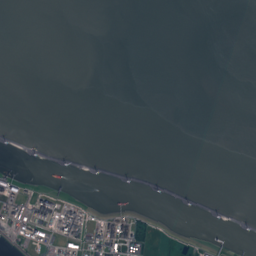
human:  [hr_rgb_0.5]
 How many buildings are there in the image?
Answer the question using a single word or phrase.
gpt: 370

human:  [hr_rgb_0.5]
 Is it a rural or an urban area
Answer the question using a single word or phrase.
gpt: rural

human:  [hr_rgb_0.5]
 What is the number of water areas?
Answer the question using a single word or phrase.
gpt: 8

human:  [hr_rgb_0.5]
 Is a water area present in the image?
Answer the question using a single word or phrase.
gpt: yes

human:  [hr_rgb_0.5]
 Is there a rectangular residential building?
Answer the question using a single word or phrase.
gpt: yes

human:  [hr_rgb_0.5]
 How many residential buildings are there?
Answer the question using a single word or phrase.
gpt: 364

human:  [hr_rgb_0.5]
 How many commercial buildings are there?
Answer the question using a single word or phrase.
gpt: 6

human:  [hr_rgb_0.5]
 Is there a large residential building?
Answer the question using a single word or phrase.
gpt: yes

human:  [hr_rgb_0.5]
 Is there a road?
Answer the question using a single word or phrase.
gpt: yes

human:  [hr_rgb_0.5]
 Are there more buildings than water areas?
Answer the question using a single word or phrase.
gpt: yes

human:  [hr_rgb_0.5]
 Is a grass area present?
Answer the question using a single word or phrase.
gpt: yes

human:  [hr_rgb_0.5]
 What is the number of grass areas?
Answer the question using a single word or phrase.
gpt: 30

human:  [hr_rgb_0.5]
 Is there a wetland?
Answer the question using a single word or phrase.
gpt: yes

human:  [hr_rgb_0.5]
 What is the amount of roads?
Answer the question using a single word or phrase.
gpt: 131

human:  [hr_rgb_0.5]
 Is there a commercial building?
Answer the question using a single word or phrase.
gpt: yes

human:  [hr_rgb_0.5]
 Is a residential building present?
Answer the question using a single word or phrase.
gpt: yes

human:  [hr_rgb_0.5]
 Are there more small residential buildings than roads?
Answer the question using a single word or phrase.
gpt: yes

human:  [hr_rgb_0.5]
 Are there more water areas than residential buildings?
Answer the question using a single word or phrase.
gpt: no

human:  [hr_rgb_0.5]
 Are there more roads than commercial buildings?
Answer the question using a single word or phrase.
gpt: yes

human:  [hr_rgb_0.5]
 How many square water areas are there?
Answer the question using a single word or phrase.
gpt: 0

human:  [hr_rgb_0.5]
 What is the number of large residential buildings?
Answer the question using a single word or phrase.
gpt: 4

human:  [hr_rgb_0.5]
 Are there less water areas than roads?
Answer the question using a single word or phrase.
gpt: yes

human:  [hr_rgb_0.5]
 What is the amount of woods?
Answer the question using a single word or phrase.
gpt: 2

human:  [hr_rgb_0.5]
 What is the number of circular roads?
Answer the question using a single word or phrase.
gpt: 0

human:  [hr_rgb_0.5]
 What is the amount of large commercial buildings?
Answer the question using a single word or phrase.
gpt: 1

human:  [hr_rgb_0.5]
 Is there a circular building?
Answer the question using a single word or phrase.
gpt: yes

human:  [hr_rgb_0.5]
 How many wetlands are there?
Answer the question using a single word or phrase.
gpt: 12

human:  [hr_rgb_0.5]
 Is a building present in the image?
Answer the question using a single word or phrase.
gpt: yes

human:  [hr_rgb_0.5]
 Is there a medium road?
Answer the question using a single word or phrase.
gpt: no

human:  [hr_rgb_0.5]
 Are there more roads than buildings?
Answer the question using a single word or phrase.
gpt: no

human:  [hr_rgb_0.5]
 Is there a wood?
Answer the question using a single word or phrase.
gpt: yes

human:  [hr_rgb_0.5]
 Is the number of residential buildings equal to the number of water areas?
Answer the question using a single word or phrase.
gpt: no

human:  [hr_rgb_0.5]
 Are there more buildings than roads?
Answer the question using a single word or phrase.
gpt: yes

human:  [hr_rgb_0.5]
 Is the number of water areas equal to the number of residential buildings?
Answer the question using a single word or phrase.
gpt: no

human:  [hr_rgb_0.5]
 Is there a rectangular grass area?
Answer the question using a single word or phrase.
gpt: yes

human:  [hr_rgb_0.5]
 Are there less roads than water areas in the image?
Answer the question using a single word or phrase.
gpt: no

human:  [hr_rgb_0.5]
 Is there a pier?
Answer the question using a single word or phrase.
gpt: yes

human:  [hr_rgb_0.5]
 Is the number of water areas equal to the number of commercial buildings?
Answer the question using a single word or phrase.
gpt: no

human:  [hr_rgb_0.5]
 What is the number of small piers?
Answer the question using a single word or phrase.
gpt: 1

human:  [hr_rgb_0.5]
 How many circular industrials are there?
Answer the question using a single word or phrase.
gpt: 0

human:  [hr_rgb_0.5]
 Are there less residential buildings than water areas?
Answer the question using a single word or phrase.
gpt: no

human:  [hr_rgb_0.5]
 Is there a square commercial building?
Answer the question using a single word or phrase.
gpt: no

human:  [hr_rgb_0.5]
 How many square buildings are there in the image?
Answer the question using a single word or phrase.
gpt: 134

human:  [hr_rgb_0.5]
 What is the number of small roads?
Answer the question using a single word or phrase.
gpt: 131

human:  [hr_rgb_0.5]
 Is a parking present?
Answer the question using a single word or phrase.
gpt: yes

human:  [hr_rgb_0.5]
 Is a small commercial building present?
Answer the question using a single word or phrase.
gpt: yes

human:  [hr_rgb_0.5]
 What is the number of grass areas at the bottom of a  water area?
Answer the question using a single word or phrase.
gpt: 20

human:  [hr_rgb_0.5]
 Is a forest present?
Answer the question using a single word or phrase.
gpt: yes

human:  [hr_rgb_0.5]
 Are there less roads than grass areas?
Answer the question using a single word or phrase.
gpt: no

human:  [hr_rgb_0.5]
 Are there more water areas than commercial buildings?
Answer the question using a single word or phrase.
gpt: yes

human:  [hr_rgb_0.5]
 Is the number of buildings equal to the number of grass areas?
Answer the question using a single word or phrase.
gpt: no

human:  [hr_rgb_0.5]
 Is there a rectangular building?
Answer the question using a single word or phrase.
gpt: yes

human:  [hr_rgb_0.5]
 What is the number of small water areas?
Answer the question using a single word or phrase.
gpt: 3

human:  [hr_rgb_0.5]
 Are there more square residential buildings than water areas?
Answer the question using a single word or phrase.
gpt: yes

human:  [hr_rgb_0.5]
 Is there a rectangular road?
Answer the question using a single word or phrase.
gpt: no

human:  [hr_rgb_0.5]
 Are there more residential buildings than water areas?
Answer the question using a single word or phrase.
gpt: yes

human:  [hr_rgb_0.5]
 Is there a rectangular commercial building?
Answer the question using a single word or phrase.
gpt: yes

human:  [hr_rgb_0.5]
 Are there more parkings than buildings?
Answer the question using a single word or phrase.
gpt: no

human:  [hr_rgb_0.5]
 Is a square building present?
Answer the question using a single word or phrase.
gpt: yes

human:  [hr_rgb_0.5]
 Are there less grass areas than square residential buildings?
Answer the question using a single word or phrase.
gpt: yes

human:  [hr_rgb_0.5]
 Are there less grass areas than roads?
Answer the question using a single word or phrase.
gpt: yes

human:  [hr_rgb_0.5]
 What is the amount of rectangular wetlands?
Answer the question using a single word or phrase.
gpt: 1

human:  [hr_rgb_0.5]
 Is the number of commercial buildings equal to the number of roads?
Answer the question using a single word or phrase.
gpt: no

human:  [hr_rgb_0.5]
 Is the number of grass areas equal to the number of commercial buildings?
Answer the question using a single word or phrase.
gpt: no